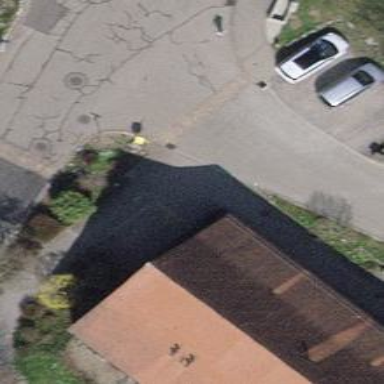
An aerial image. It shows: Post box is visible.